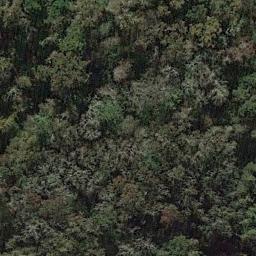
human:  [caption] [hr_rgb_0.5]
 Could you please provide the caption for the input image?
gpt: The forest has a lot of dense yellow trees and green trees .

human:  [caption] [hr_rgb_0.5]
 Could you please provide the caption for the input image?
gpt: The forest is full of green trees .

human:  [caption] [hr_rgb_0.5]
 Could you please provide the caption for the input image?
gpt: Many trees with yellow and green leaves are in a forest .

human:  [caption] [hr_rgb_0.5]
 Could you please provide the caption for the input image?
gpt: This is a dense forest .

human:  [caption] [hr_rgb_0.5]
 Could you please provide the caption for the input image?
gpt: There are many trees with yellow and green leaves in a forest .